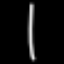
Label: line